Question: I have a simple layout:
'''
<LinearLayout
android:layout_width="match_parent"
android:layout_height="wrap_content"
android:orientation="horizontal" >
<Button
android:id="@+id/button5"
android:layout_width="wrap_content"
android:layout_height="wrap_content"
android:layout_weight="1"
android:background="@drawable/button_background"
android:text="Button"
android:gravity="center"
android:textColor="#FFFFFF" />
<Button
android:id="@+id/button6"
android:layout_width="wrap_content"
android:layout_height="wrap_content"
android:layout_weight="1"
android:text="Button" />
</LinearLayout>
'''
and this is the output:
But I want the button with the background to stay the same size as it would without an image as a background (the right one). Basically, I want to "place" the button over the image so that the center of the image is on the button background, but the button doesn't resize to fit the whole background.
I have tried android:scaleType="centerCrop" on the Button but it didn't change anything. Any help is appreciated, thanks

The size of the button needs to wrap_content because the text is dynamic
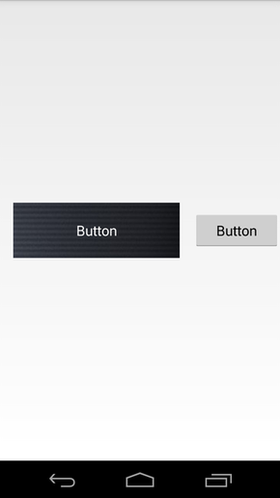
Answer: The button width and height are set to . In this case, the background Image is a content, too.
Simply change width and height to the value you want:
'''
<LinearLayout
android:layout_width="match_parent"
android:layout_height="wrap_content"
android:orientation="horizontal" >
<Button
android:id="@+id/button5"
android:layout_width="100dp"
android:layout_height="50dp"
android:layout_weight="1"
android:background="@drawable/button_background"
android:text="Button"
android:gravity="center"
android:textColor="#FFFFFF" />
<Button
android:id="@+id/button6"
android:layout_width="100dp"
android:layout_height="50dp"
android:layout_weight="1"
android:text="Button" />
</LinearLayout>
'''
If you want all buttons to have the same size, consider creating a value:
'''
<resources>
<dimen name="button_width">100dp</dimen>
<dimen name="button_height">50dp</dimen>
</resources>
'''
'''
<LinearLayout
android:layout_width="match_parent"
android:layout_height="wrap_content"
android:orientation="horizontal" >
<Button
android:id="@+id/button5"
android:layout_width="@dimen/button_with"
android:layout_height="@dimen/button_height"
android:layout_weight="1"
android:background="@drawable/button_background"
android:text="Button"
android:gravity="center"
android:textColor="#FFFFFF" />
<Button
android:id="@+id/button6"
android:layout_width="@dimen/button_with"
android:layout_height="@dimen/button_height"
android:layout_weight="1"
android:text="Button" />
</LinearLayout>
'''
Also, consider using a for your purpose.
<URL>
Try this out:
'''
<RelativeLayout
android:layout_width="wrap_content"
android:layout_height="wrap_content">
<ImageView
android:layout_width="wrap_content"
android:layout_height="wrap_content"
android:src="@drawable/your_background"
android:layout_alignStart="@+id/buttonId"
android:layout_alignEnd="@+id/buttonId"
android:layout_alignTop="@+id/buttonId"
android:layout_alignBottom="@+id/buttonId"/>
<Button
android:layout_width="wrap_content"
android:layout_height="wrap_content"
android:id="@+id/buttonId"/>
</RelativeLayout>
'''
Additionally, add a to the ImageView to make it centered, streched, whatever...
'''
android:scaleType="center"
'''
adding padding to the button works for me:
'''
<RelativeLayout
android:layout_width="wrap_content"
android:layout_height="wrap_content">
<ImageView
android:layout_width="wrap_content"
android:layout_height="wrap_content"
android:src="@drawable/icon_settings"
android:layout_alignStart="@+id/buttonId"
android:layout_alignEnd="@+id/buttonId"
android:layout_alignTop="@+id/buttonId"
android:layout_alignBottom="@+id/buttonId"
android:scaleType="center"/>
<Button
android:layout_width="wrap_content"
android:layout_height="wrap_content"
android:paddingStart="20dp"
android:paddingEnd="20dp"
android:paddingTop="20dp"
android:paddingBottom="20dp"
android:text="This is a button with a very long text that may take up multiple lines and stuff"
android:id="@+id/buttonId"/>
</RelativeLayout>
<RelativeLayout
android:layout_width="wrap_content"
android:layout_height="wrap_content">
<ImageView
android:layout_width="wrap_content"
android:layout_height="wrap_content"
android:src="@drawable/icon_settings"
android:layout_alignStart="@+id/buttonId2"
android:layout_alignEnd="@+id/buttonId2"
android:layout_alignTop="@+id/buttonId2"
android:layout_alignBottom="@+id/buttonId2"
android:scaleType="center"/>
<Button
android:layout_width="wrap_content"
android:layout_height="wrap_content"
android:text="This is a button with a very long text that may take up multiple lines and stuff"
android:id="@+id/buttonId2"/>
</RelativeLayout>
'''